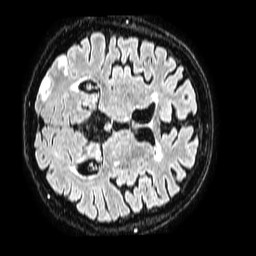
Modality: FLAIR
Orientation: axial
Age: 76
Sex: male
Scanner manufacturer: philips
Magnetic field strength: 1.5 T
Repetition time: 4.8 s
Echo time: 0.3 s